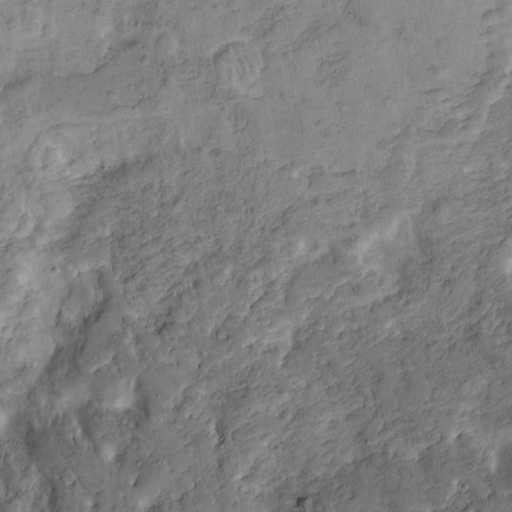
Objects detected: cone, cone